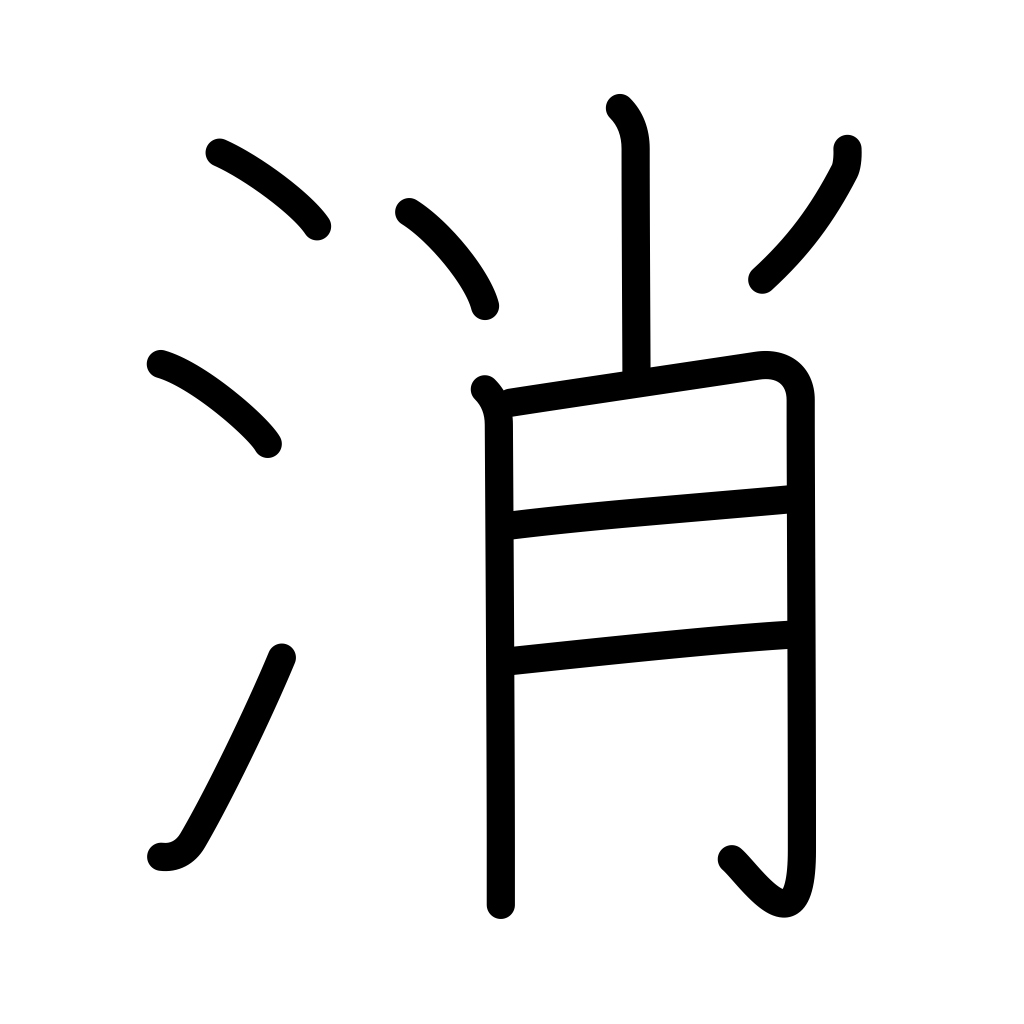
Meaning: extinguish, blow out, turn off, neutralize, cancel